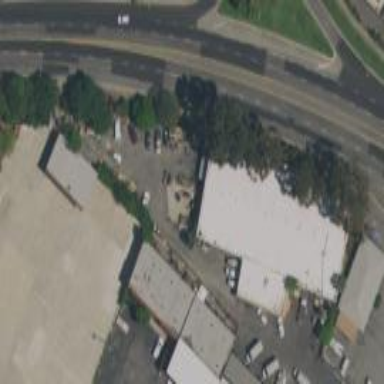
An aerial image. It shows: Commercial building.